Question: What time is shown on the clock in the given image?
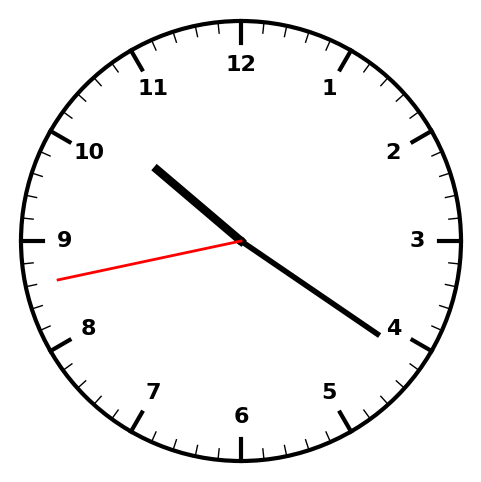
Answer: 10:20:43